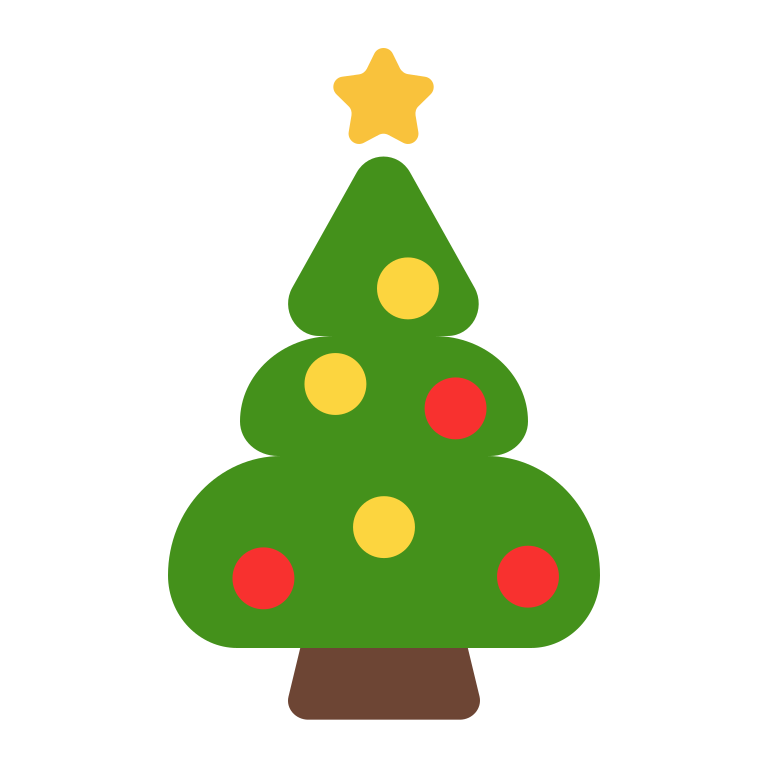
christmas tree flat